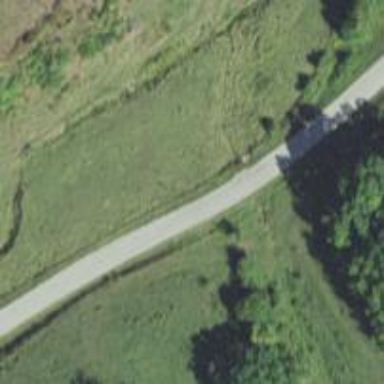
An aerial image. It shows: Unclassified road.